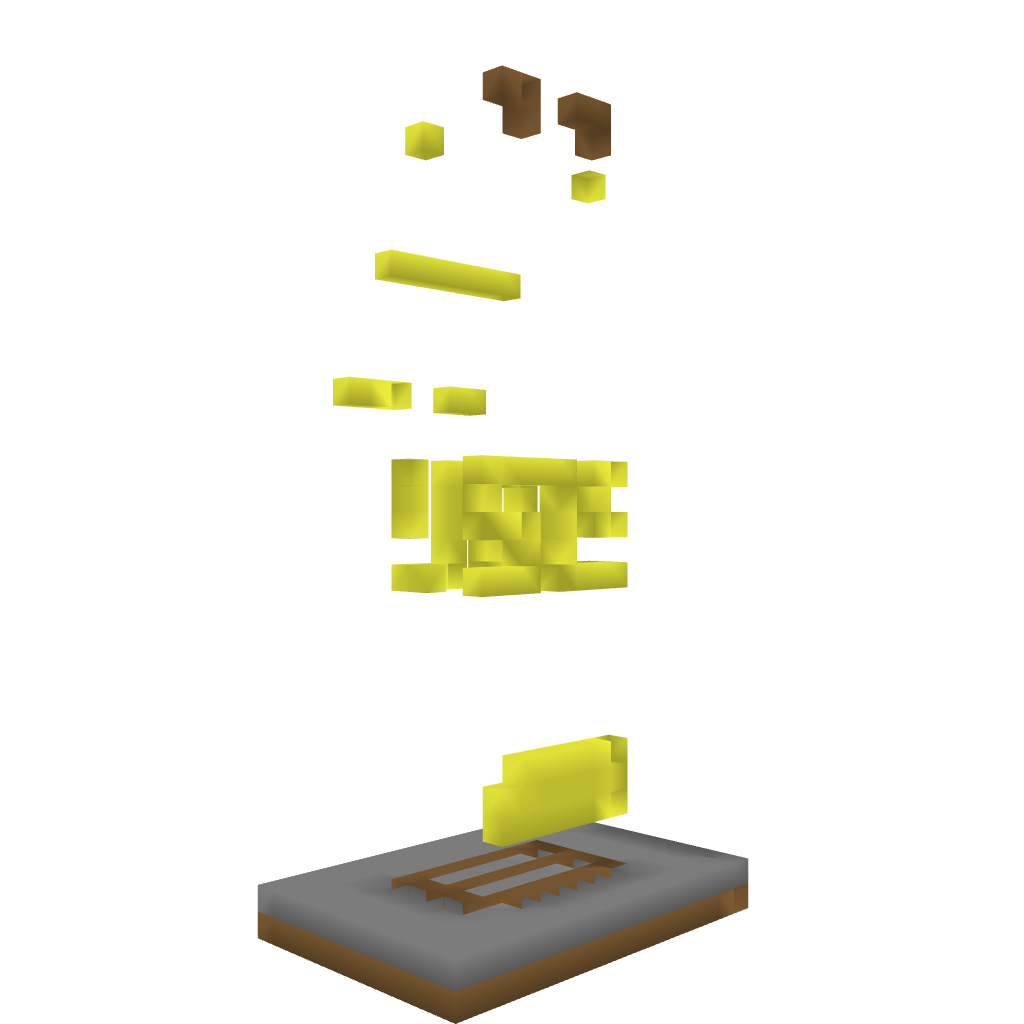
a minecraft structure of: Statue of Nike bad low quality